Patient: sex F, age 55
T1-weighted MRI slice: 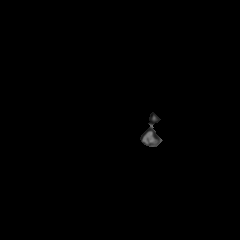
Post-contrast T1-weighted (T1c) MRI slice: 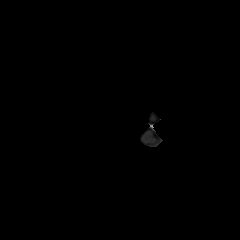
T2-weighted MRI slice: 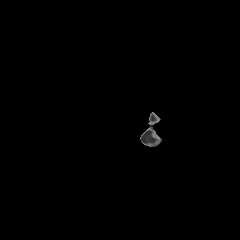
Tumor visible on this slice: no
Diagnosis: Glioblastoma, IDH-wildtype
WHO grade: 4